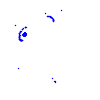
Particle: pion